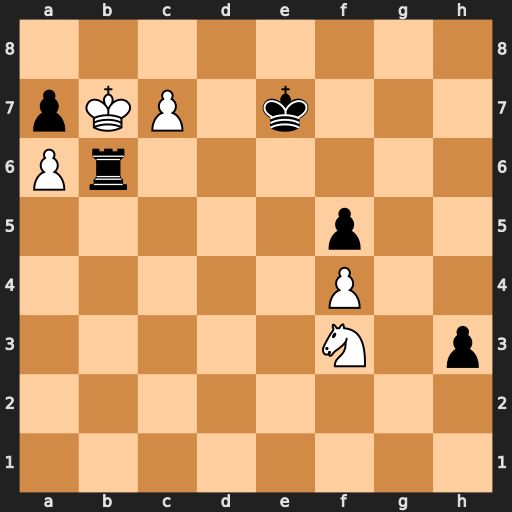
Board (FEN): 8/pKP1k3/Pr6/5p2/5P2/5N1p/8/8
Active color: w
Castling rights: -
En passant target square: -
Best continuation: Kxa7 Rc6 Kb7 h2 Kxc6 h1=Q c8=Q